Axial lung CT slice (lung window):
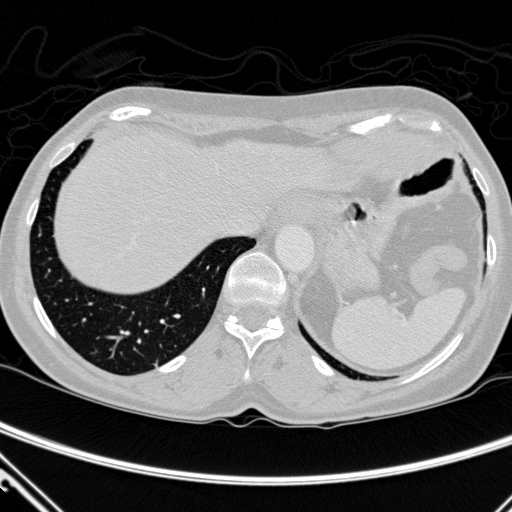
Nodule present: no